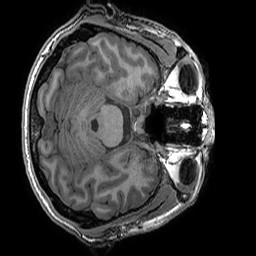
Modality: T1w
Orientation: axial
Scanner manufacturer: ge
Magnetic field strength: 3 T
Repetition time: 0.008156 s
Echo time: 0.00318 s